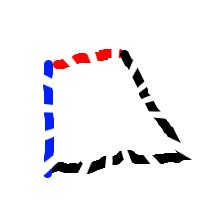
Shape: trapezoid